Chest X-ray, PA view. Patient: 24 years old, sex M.
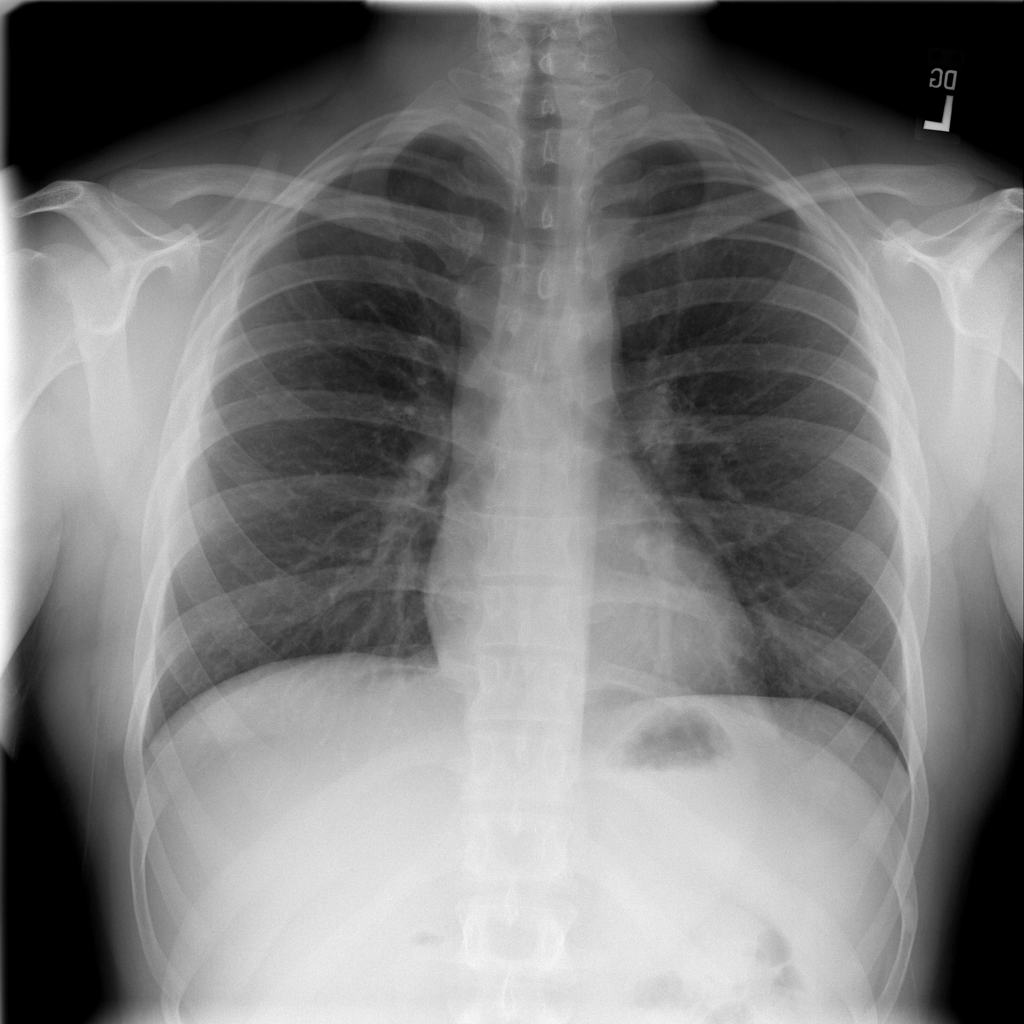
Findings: No Finding